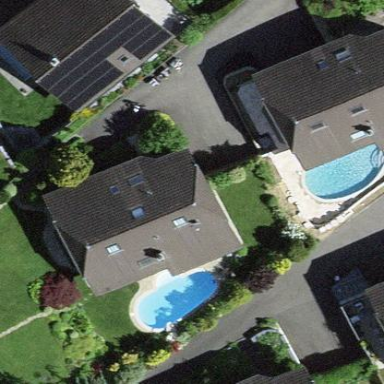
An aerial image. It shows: Simple house.